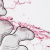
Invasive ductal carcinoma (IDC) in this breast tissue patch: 0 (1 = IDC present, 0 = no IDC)